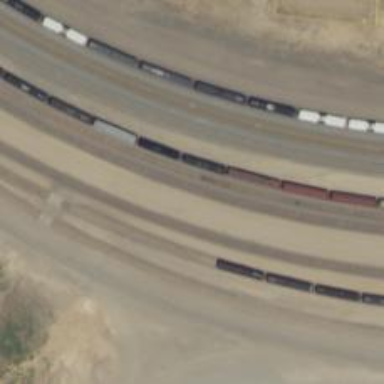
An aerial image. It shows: Railway yard in service.